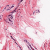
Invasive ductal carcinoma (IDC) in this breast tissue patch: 0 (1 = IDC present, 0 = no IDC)